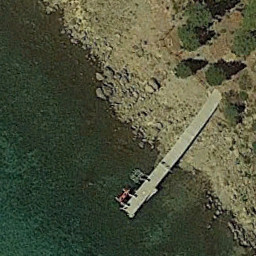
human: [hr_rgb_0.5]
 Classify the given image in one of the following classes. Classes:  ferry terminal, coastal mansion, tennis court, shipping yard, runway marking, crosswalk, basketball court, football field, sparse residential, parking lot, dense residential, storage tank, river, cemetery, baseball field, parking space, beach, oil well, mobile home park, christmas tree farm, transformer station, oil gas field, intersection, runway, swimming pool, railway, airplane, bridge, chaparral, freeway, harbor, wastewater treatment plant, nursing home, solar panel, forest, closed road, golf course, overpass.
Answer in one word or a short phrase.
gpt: ferry terminal